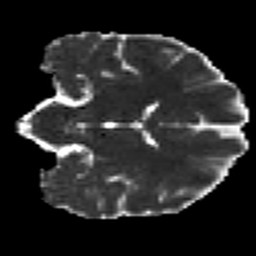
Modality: MD
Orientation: coronal
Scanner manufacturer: siemens
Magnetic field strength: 3 T
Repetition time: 7.8 s
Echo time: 0.09 s